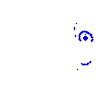
Particle: kaon